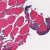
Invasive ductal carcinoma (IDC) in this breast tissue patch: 0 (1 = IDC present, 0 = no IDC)